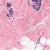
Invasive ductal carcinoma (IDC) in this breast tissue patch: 0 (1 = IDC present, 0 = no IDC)